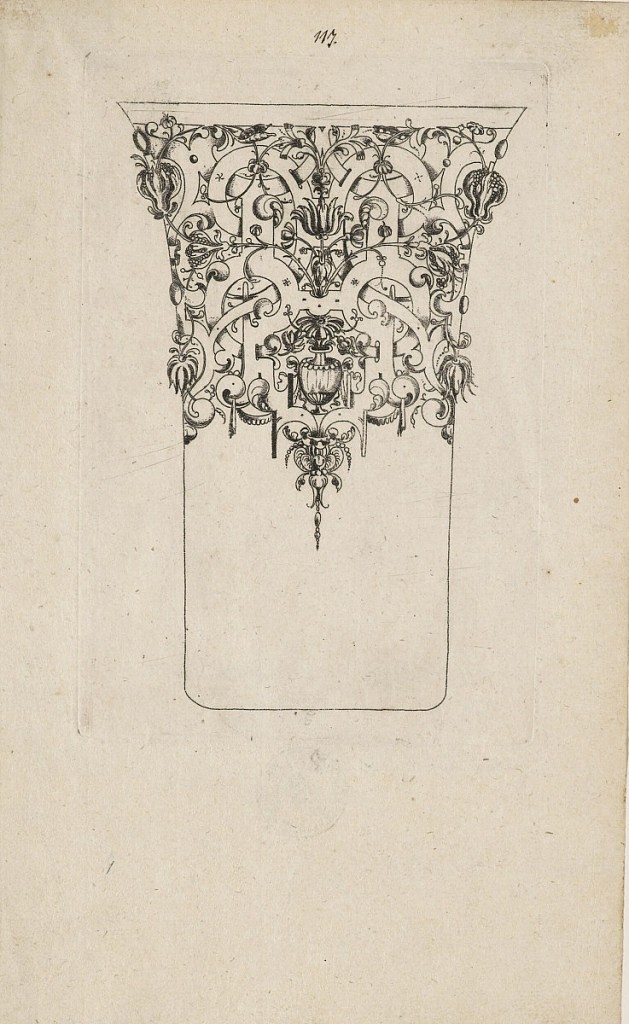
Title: Plate from 12 Stick Zum Verzaighnen Stechen Ver Fertigt (Set of Twelve Designs for Engraved Vessels)
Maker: Bernhard Zan, Germany, active ca. 1580
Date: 1580
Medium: Punch engraving, pen and black ink, graphite on off-white laid paper
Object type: Print
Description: Scrollwork frieze above, with ornamental foliage surrounding an urn or flower vase.